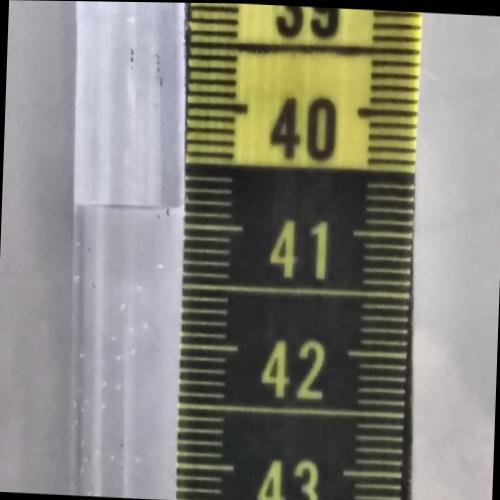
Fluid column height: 40.9 cm